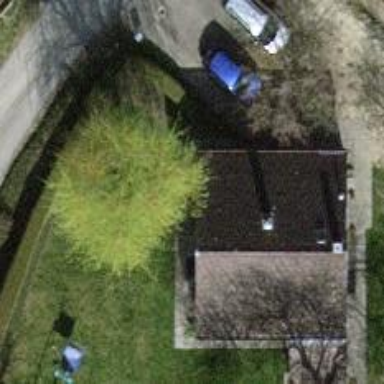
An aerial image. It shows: Detached building with gabled roof.